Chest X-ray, PA view. Patient: 69 years old, sex F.
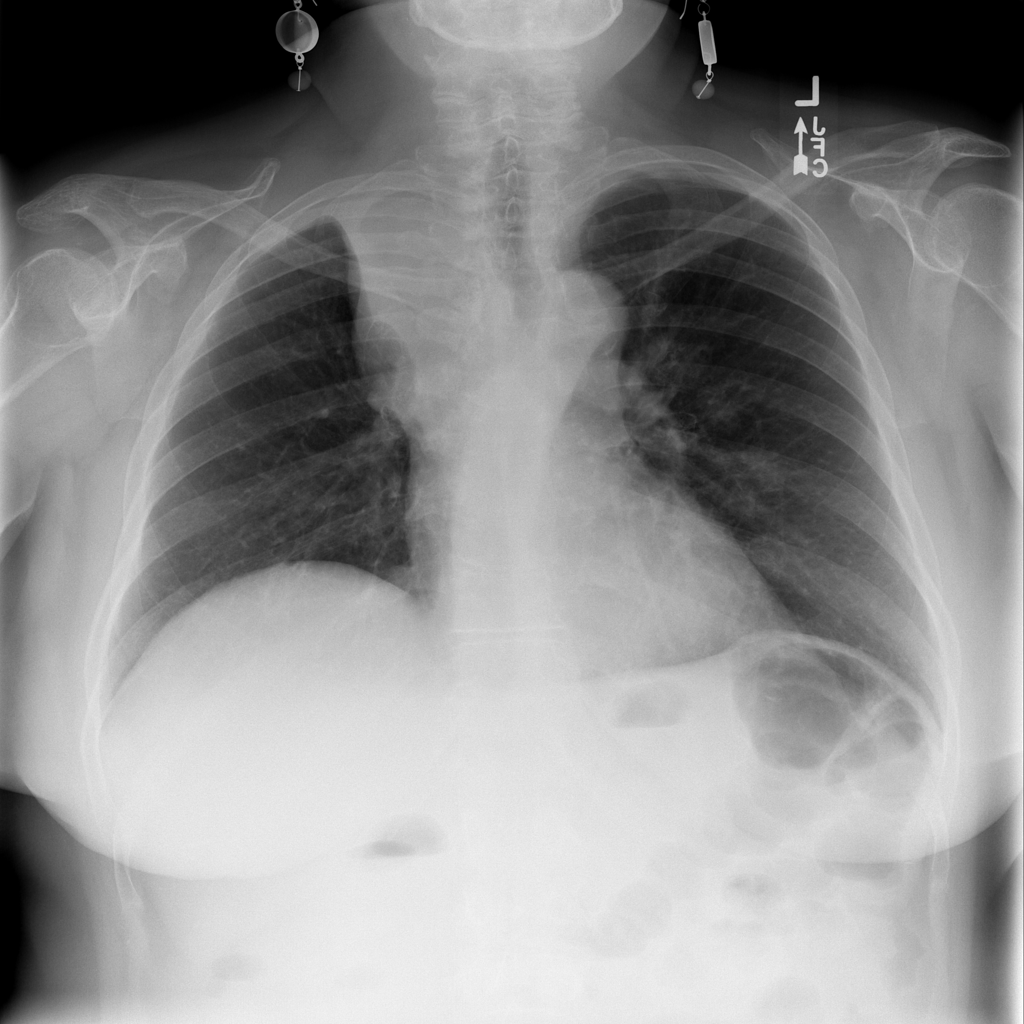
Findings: Atelectasis, Pleural_Thickening